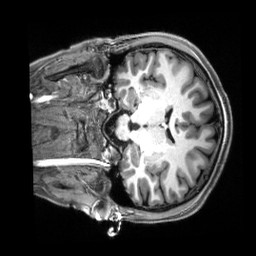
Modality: T1w
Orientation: coronal
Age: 21
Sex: female
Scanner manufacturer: siemens
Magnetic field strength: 3 T
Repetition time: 2.5 s
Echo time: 0.00222 s